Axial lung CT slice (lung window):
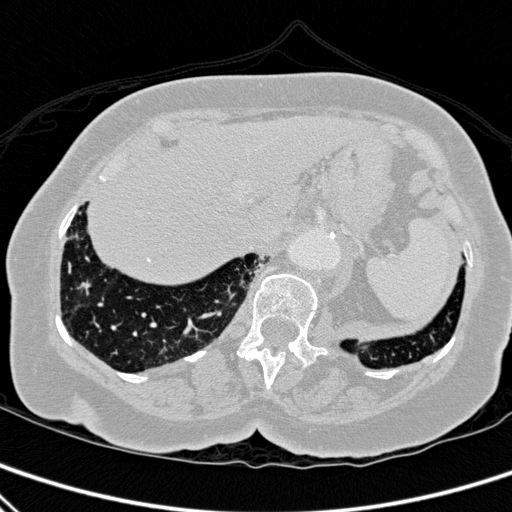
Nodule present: no